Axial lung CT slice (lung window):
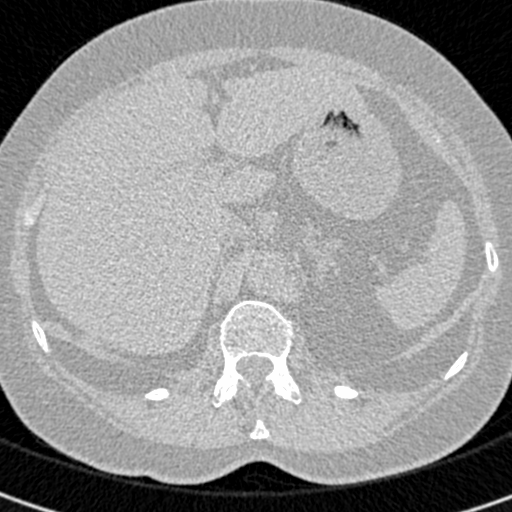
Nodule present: no